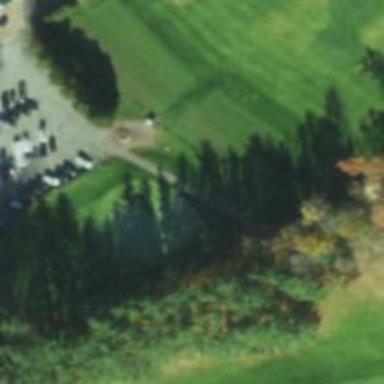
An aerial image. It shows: Grassy area designated for driving range golf.